Question: I did bind the circle with marker to make view like:

But when I try to remove marker from the map, the circle still exists. Hmm,
How can I remove marker with circle?
'''
function removeMarker(){
if(selectedMarker)
selectedMarker.setMap(null);
}
....
function createCircle()
{
var circle = {
strokeColor: "#006DFC",
strokeOpacity: 0.4,
strokeWeight: 2,
fillColor: "#006DFC",
fillOpacity: 0.15,
map: mapA,
center: selectedMarker.getPosition(),
radius: 50 // in meters
};
var cityCircle = new google.maps.Circle(circle);
cityCircle.bindTo('center', selectedMarker, 'position');
}
'''
Any suggestions would be appreciated.
Thanks,
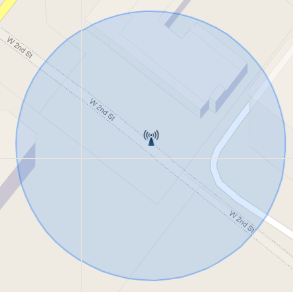
Answer: If you want to remove the Circle when you remove the marker, you need to remove it also.
'''
cityCircle.setMap(null);
'''
You will need to keep a reference to the circle to do that (not tested):
'''
function removeMarker(){
if(selectedMarker)
selectedMarker.setMap(null);
selectedMarker._mycityCircle.unbindAll();
selectedMarker._mycityCircle.setMap(null);
}
....
function createCircle()
{
var circle = {
strokeColor: "#006DFC",
strokeOpacity: 0.4,
strokeWeight: 2,
fillColor: "#006DFC",
fillOpacity: 0.15,
map: mapA,
center: selectedMarker.getPosition(),
radius: 50 // in meters
};
cityCircle.bindTo('center', selectedMarker, 'position');
selectedMarker._mycityCircle = cityCircle;
}
'''